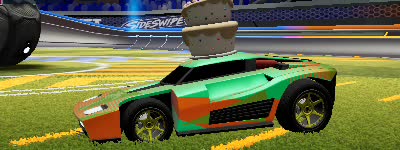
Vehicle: breakout